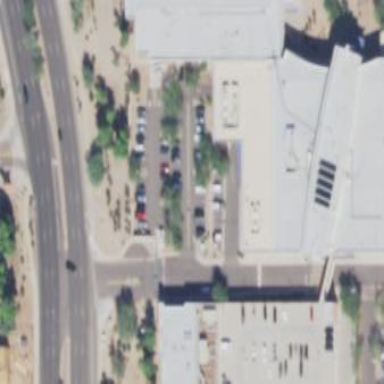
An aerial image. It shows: Police building.